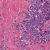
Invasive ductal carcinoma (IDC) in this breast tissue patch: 1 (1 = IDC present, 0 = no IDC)